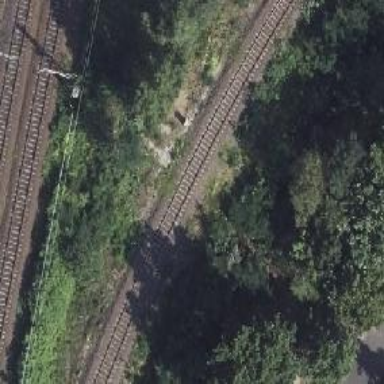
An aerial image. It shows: Railway signal.